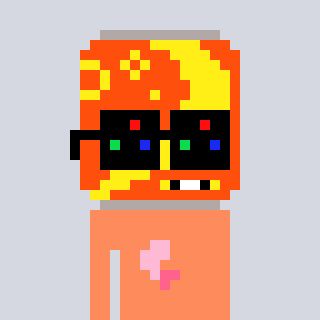
a pixel art character with square black sunglasses, a pop-shaped head and a peachy-colored body on a cool background